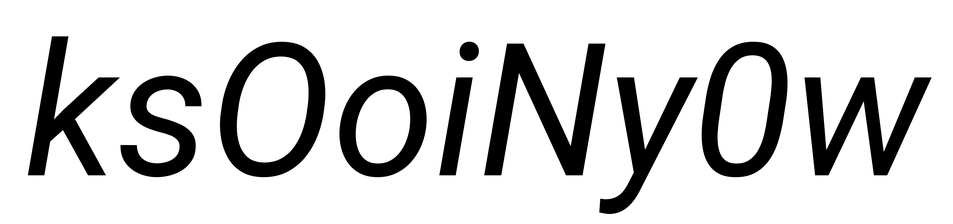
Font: Roboto-Italic_Italic